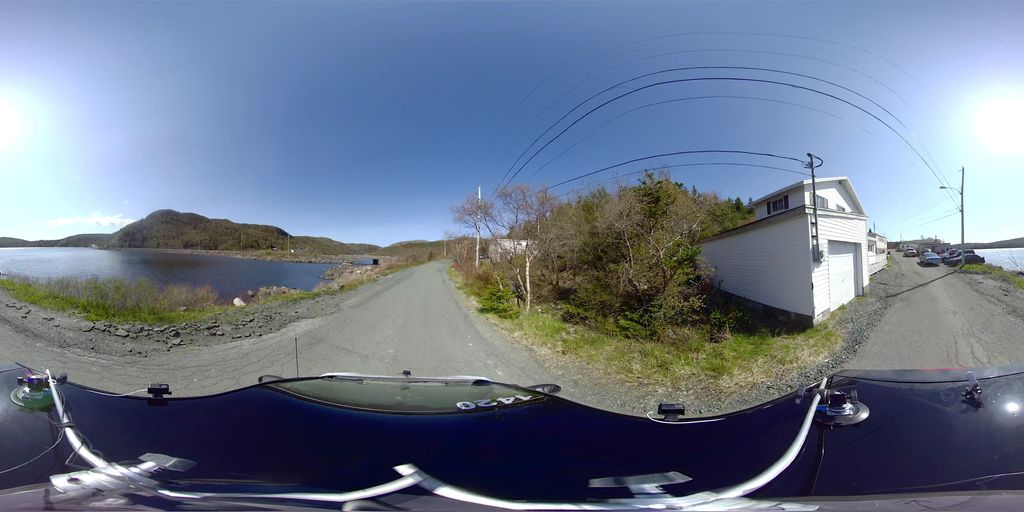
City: st_johns